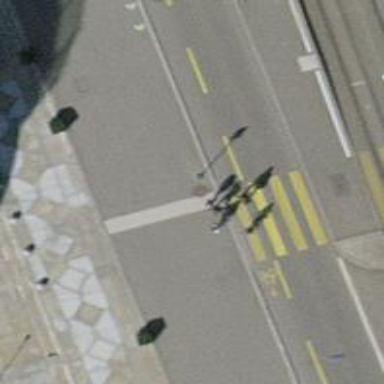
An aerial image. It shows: Kerb barrier.